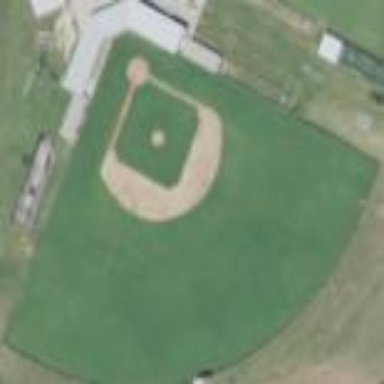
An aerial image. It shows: Baseball pitch for leisure land.